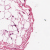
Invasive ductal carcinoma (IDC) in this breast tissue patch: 0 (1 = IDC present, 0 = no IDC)